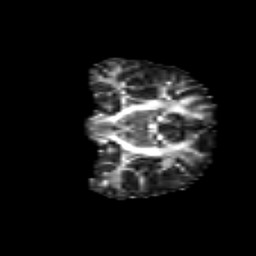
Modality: FA
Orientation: coronal
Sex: male
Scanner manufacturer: siemens
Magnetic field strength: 3 T
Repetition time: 5 s
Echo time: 0.071 s